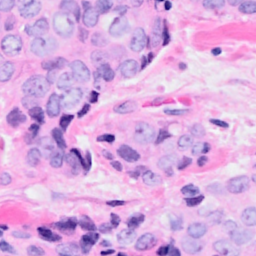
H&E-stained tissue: Breast